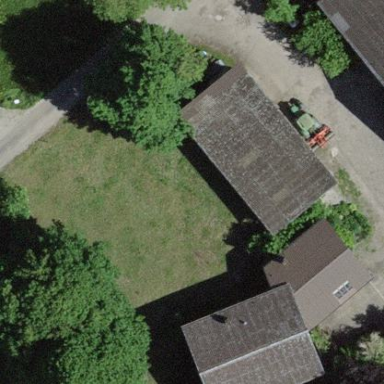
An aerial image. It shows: Barn.